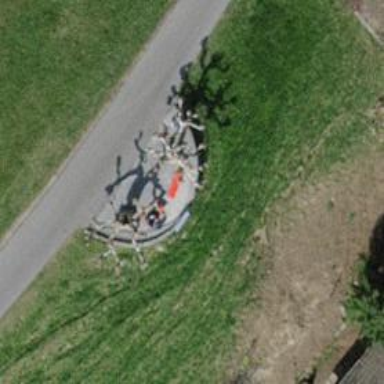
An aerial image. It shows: Red bench.